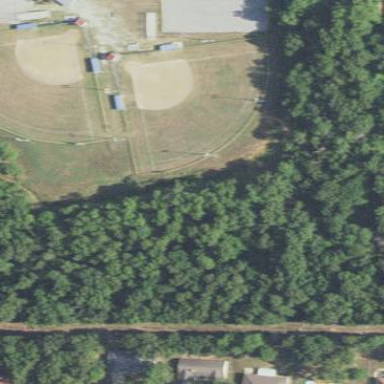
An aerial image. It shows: Baseball pitch for leisure land.